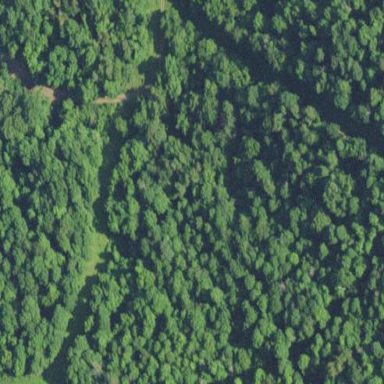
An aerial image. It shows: Beautiful woodland area.